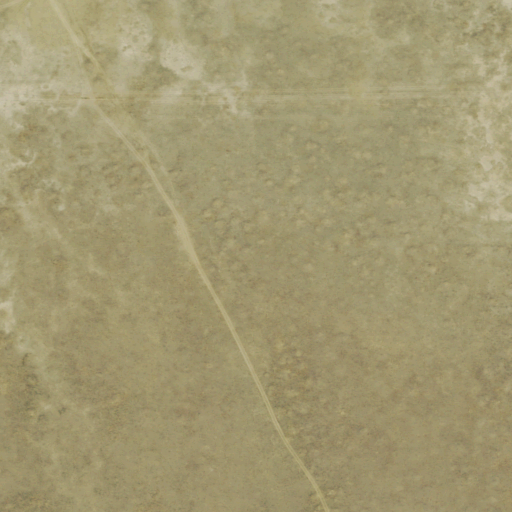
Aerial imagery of depression(s) in Colorado named The Basin containing grassland and shrub